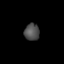
Tissue: lung
Cell type: Endothelial cells
Senescence score: 0.5572
Nuclear area (px): 253
Mean DAPI intensity: 76.881